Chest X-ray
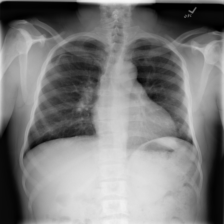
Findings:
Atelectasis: negative
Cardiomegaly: negative
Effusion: negative
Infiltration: negative
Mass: negative
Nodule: negative
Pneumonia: negative
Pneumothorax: negative
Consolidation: negative
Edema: negative
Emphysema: negative
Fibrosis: negative
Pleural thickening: negative
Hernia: negative